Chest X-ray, PA view. Patient: 49 years old, sex M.
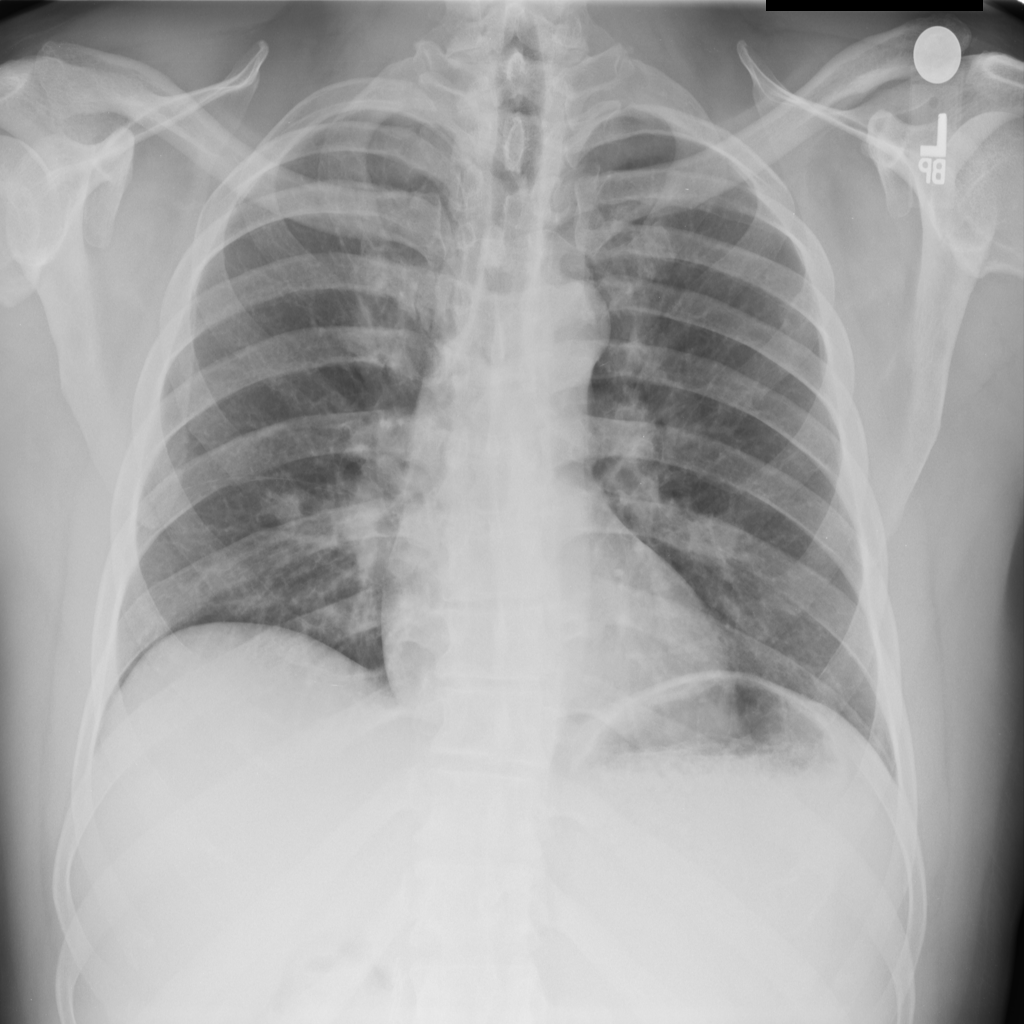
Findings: No Finding